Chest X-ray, PA view. Patient: 55 years old, sex F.
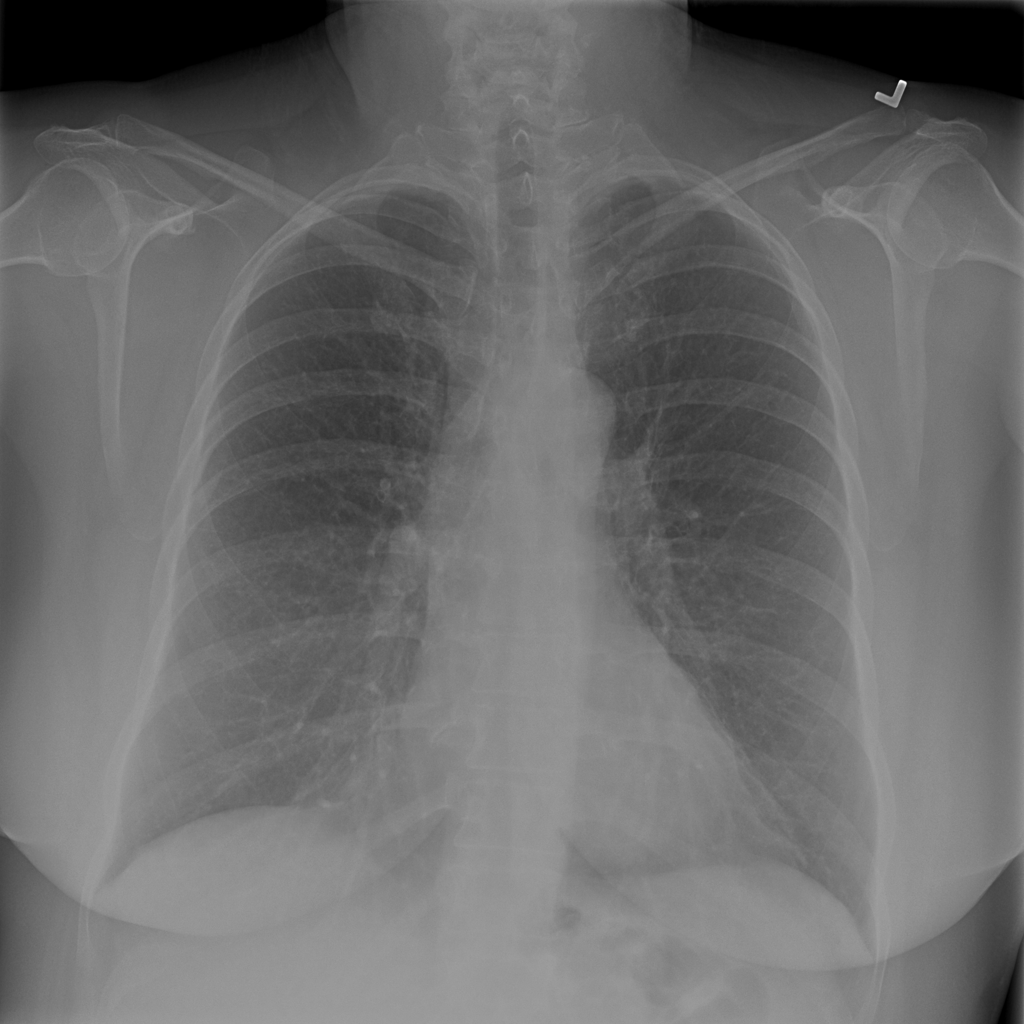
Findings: No Finding